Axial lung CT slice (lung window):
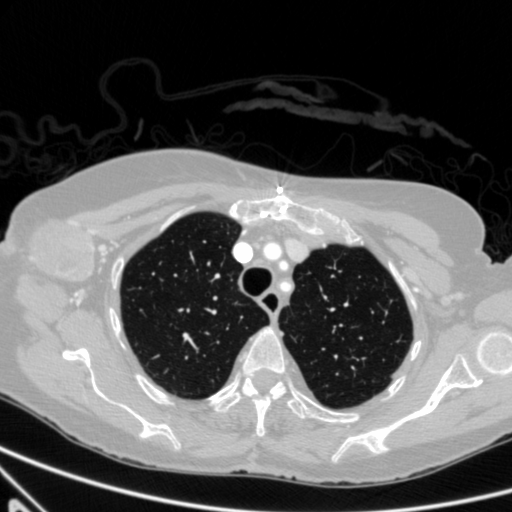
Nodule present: no